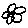
Label: flower